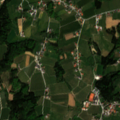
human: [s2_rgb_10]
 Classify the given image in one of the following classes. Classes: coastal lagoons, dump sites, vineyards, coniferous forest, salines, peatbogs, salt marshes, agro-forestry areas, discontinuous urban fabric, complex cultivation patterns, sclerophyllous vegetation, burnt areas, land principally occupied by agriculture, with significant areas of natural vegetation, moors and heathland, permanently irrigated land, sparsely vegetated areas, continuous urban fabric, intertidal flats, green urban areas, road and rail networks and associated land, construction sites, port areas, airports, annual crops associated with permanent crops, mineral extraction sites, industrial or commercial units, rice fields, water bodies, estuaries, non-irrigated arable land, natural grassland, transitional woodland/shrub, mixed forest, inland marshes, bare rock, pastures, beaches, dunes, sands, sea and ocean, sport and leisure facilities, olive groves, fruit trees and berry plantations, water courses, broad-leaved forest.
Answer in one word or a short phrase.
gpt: discontinuous urban fabric, non-irrigated arable land, fruit trees and berry plantations, pastures, complex cultivation patterns, land principally occupied by agriculture, with significant areas of natural vegetation, mixed forest